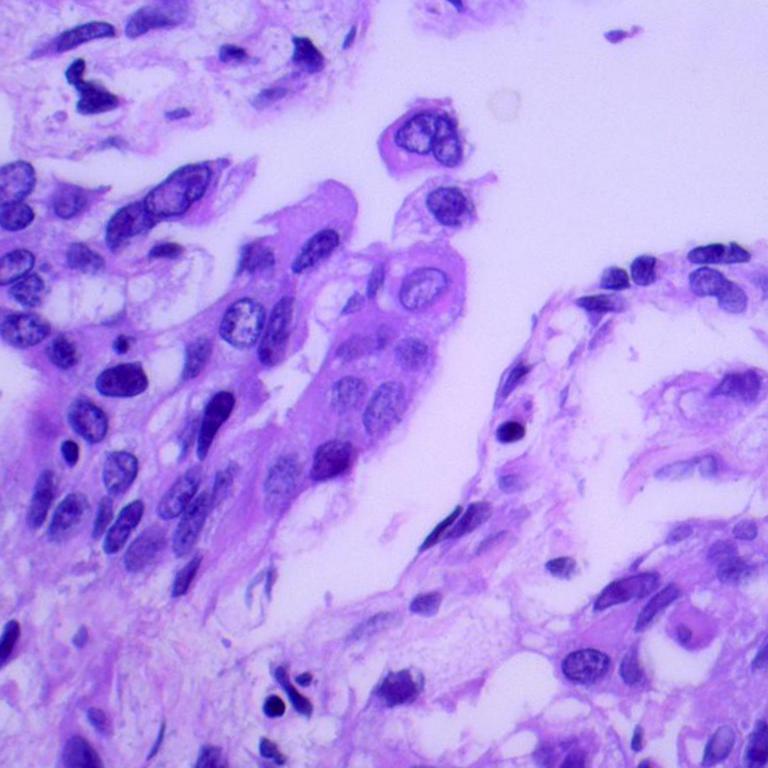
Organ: lung
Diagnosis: adenocarcinomas